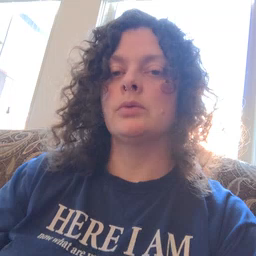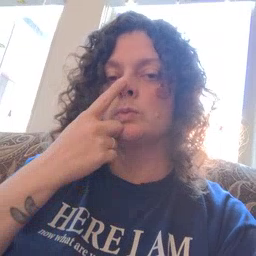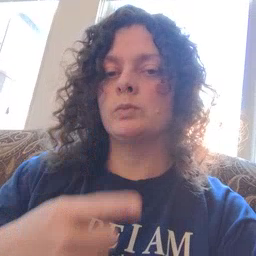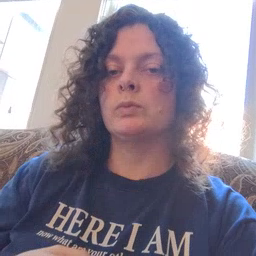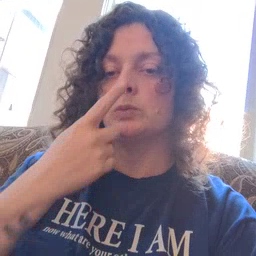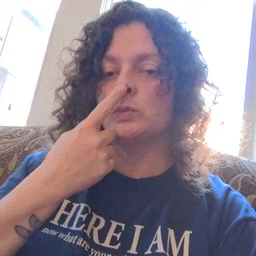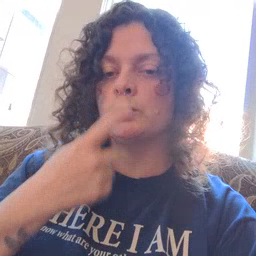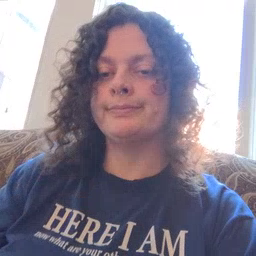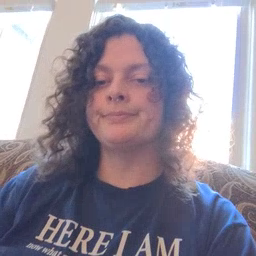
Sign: nose